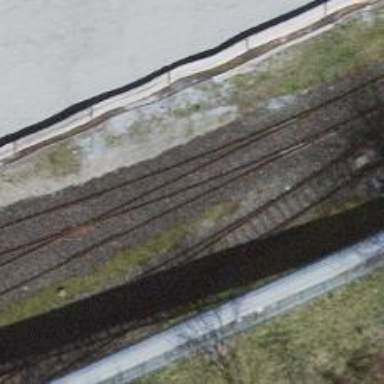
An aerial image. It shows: Railway switch.